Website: bh-photo
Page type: gifting
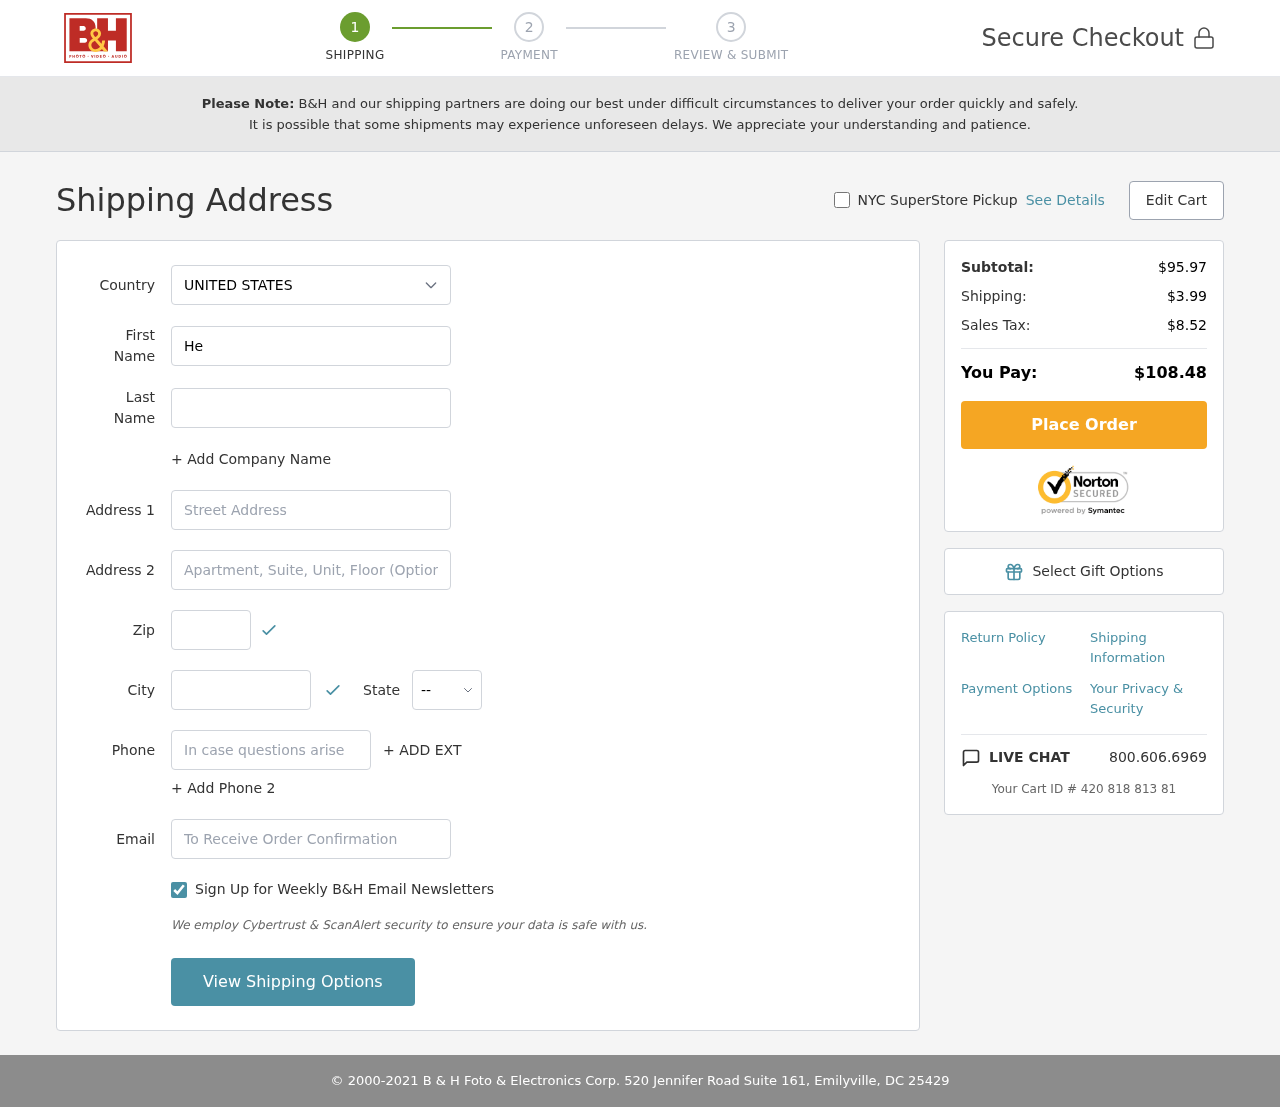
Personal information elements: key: PII_CITY
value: Emilyville
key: PII_COUNTRY
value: United States
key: PII_EMAIL
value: heatherschultz@gmail.com
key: PII_FIRSTNAME
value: Heather
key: PII_LASTNAME
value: Schultz
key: PII_PHONE
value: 2968349899
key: PII_POSTCODE
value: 25429
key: PII_STATE_ABBR
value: DC
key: PII_STREET
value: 520 Jennifer Road Suite 161
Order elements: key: ORDER_SUBTOTAL
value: $95.97
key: ORDER_SHIPPING_COST
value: $3.99
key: ORDER_TAX
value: $8.52
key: ORDER_TOTAL
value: $108.48
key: ORDER_ID
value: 420 818 813 81